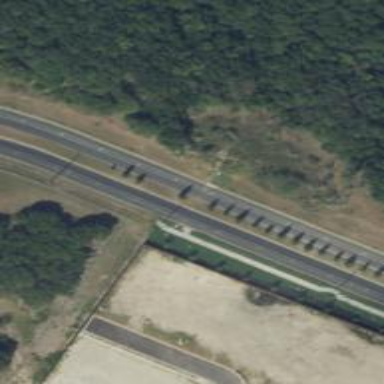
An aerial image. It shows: Cycleway.